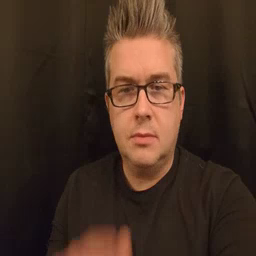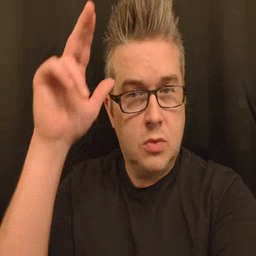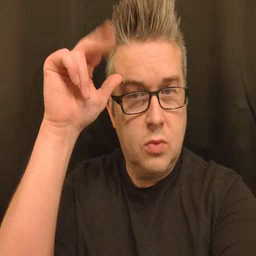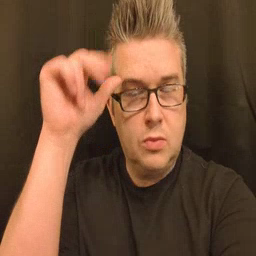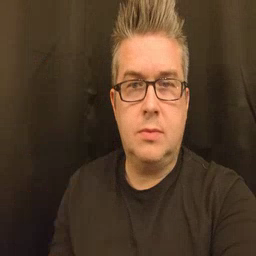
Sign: horse